Question: I'm setting my cookie properly in my code, for example:
'''
$expire = time()+60*60*24*30;
setcookie("userid", 27, $expire);
'''
But then when I attempt to access the cookie to use it's value ('$userid = $_COOKIE['userid'];'), I keep receiving, "undefined index: userid"
If I check my browser's (in this case, Firefox) cookies I can clearly see that my cookie is there and set:

Any and all assistance is appreciated...this is driving me insance. Thanks!
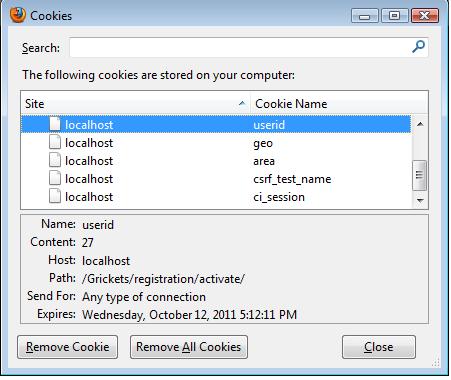
Answer: I see that cookie has 'path' attribute set to some directory on the server. Path limits the scope. When path is not explicitly specified browser uses script uri. Most likely your script which reads the cookie is at different location then the one which sets cookie. Try setting path to / eg
'''
$expire = time()+60*60*24*30;
setcookie("userid", 27, $expire,'/');
'''